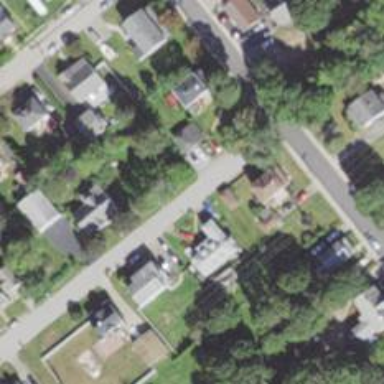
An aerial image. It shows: Residential driveway serving as service road.